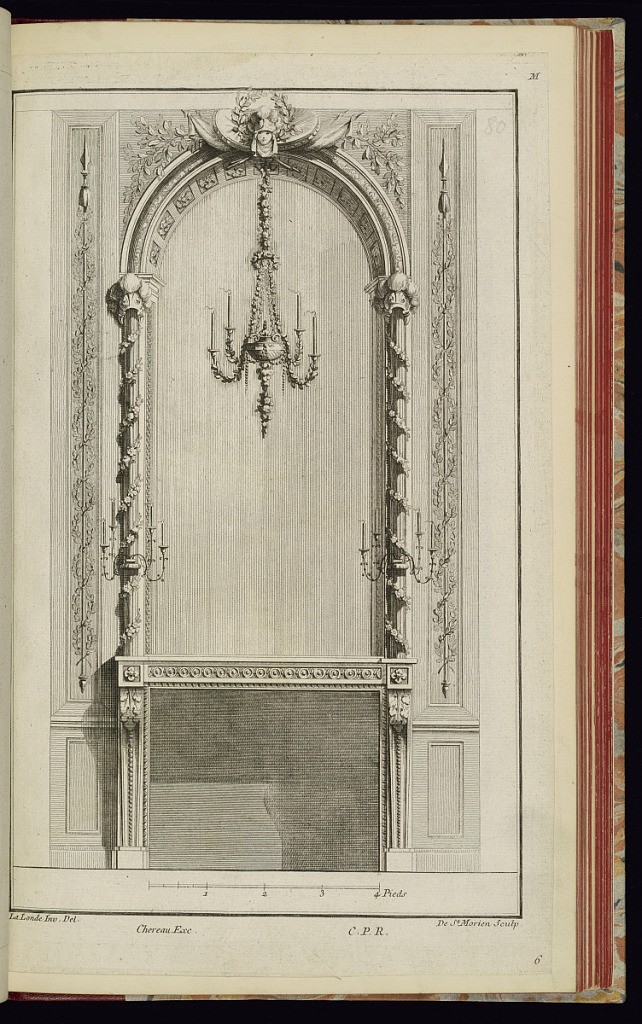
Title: Chimneypiece Design
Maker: Richard de Lalonde, French, active 1780–96
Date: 1775-1788
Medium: Etching on off-white laid paper
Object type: Print
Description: Chimneypiece design with a helmeted mascaron at top, behind which is a wreath of leaves, drums, and flags. A four-arm chandelier hangs in front of the hemicycle mirror, which is framed by a coffered baldachin with rosettes and fluted floral-wrapped columns with helmets on top. The panels on either side have tall arrows with a guilloche of leaf branches wrapped around. There is a scale bar of four French feet ("4 Pieds") at the bottom. The plate is signed and numbered.